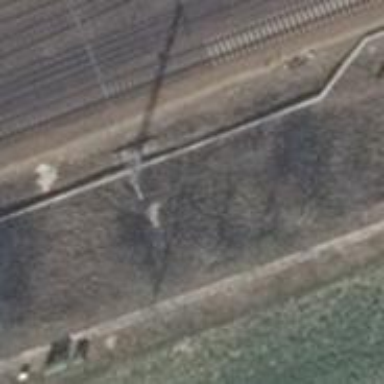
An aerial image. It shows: Catenary mast for power lines.